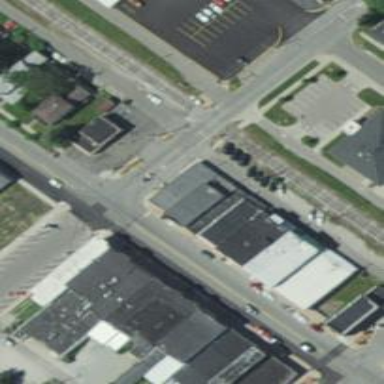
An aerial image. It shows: Alley classified as service road.